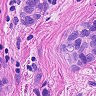
Metastatic tissue present: no